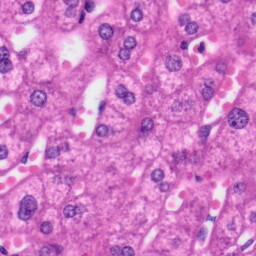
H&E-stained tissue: Liver